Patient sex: M
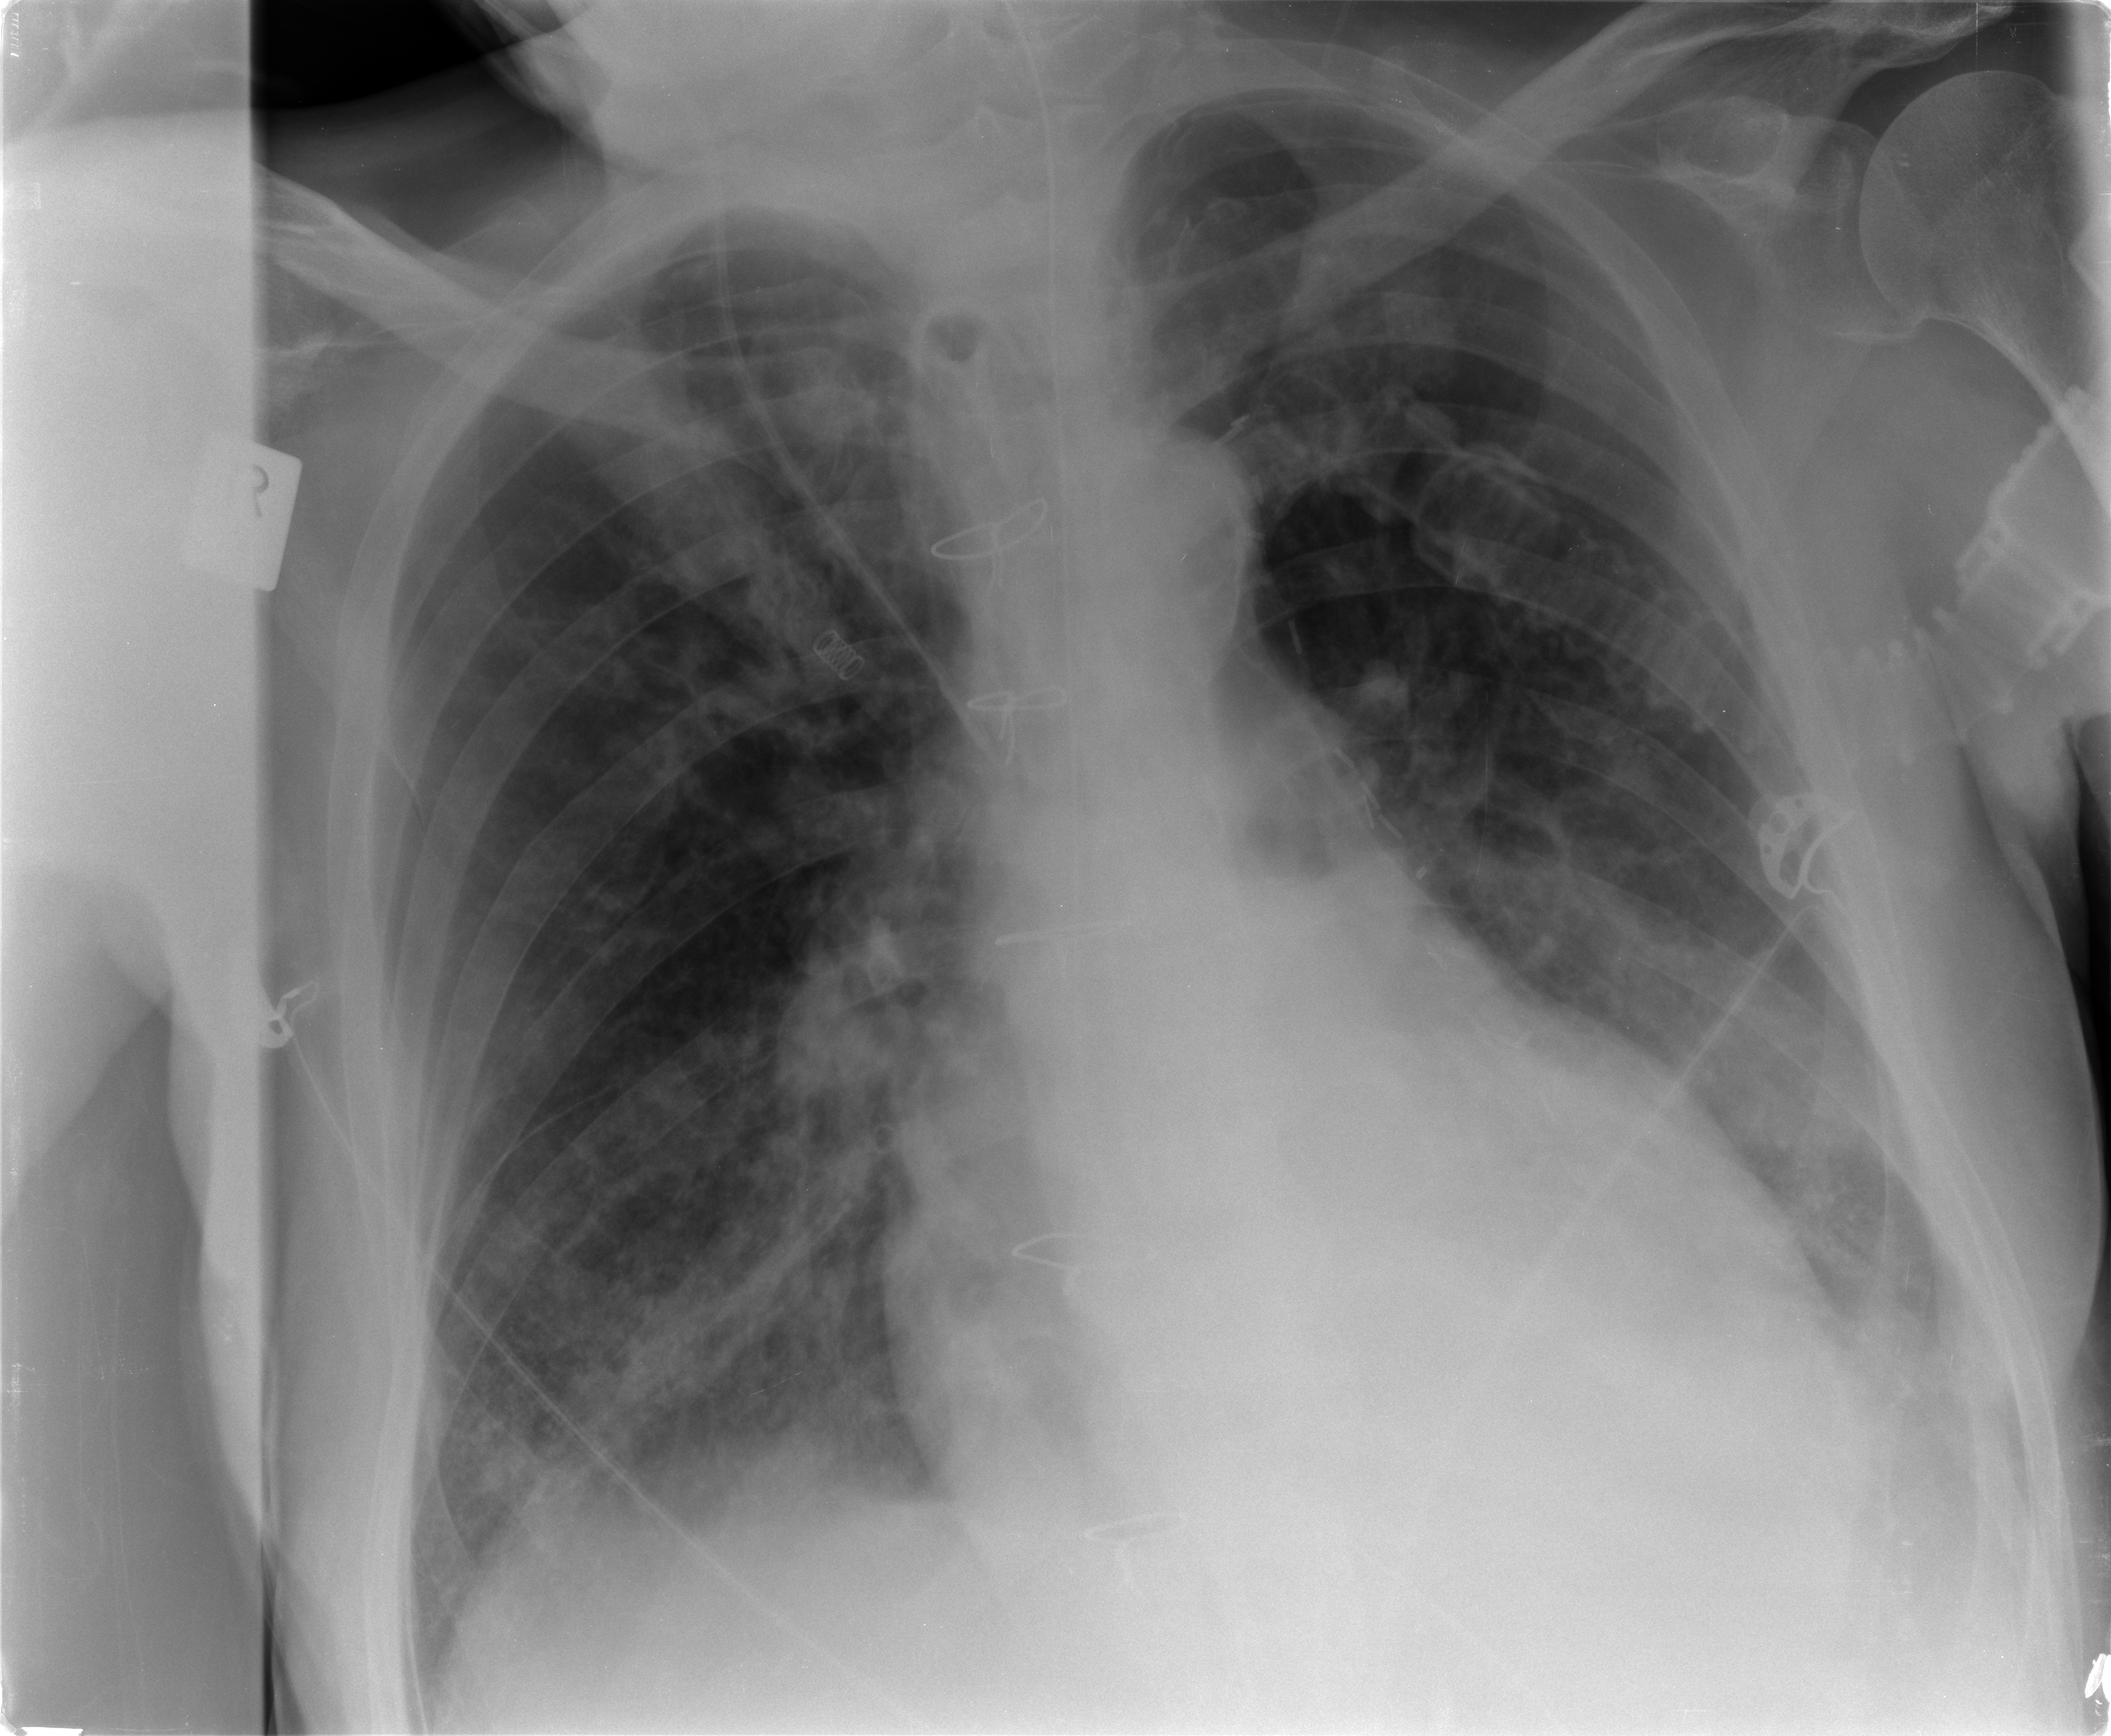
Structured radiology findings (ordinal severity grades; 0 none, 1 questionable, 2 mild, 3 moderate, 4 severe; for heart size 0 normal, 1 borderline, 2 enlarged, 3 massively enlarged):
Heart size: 2
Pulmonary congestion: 2
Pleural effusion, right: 0
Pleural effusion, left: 2
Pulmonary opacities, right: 2
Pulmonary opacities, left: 2
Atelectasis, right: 3
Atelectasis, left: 2